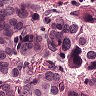
Metastatic tissue present: yes